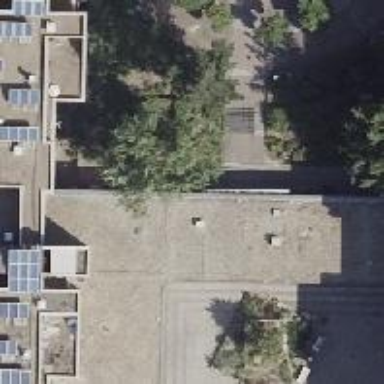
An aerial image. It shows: Commercial building with flat roof.